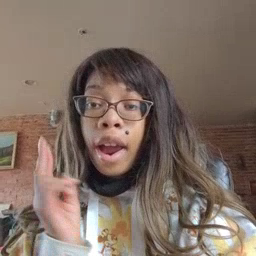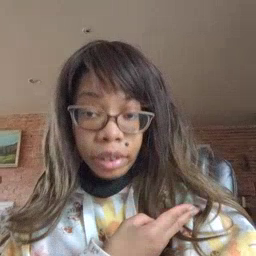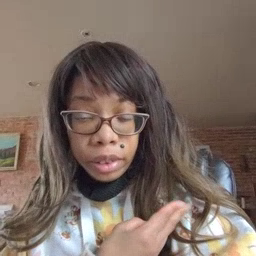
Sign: weus